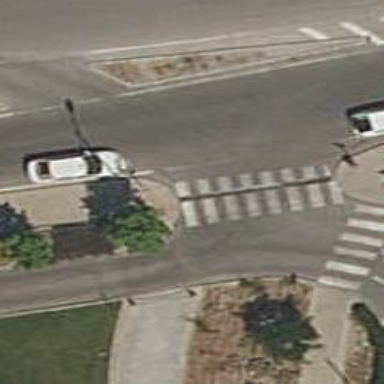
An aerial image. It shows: Kerb barrier.